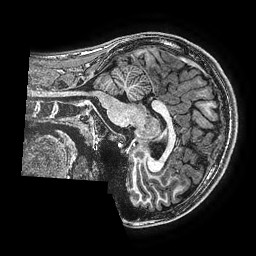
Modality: T1w
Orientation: sagittal
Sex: male
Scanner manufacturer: ge
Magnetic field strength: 3 T
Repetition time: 0.00766 s
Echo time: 0.003476 s